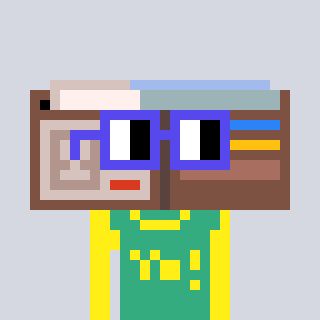
a pixel art character with square blue glasses, a wallet-shaped head and a teal-colored body on a cool background